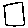
Label: square